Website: lowes
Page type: customer-info-address
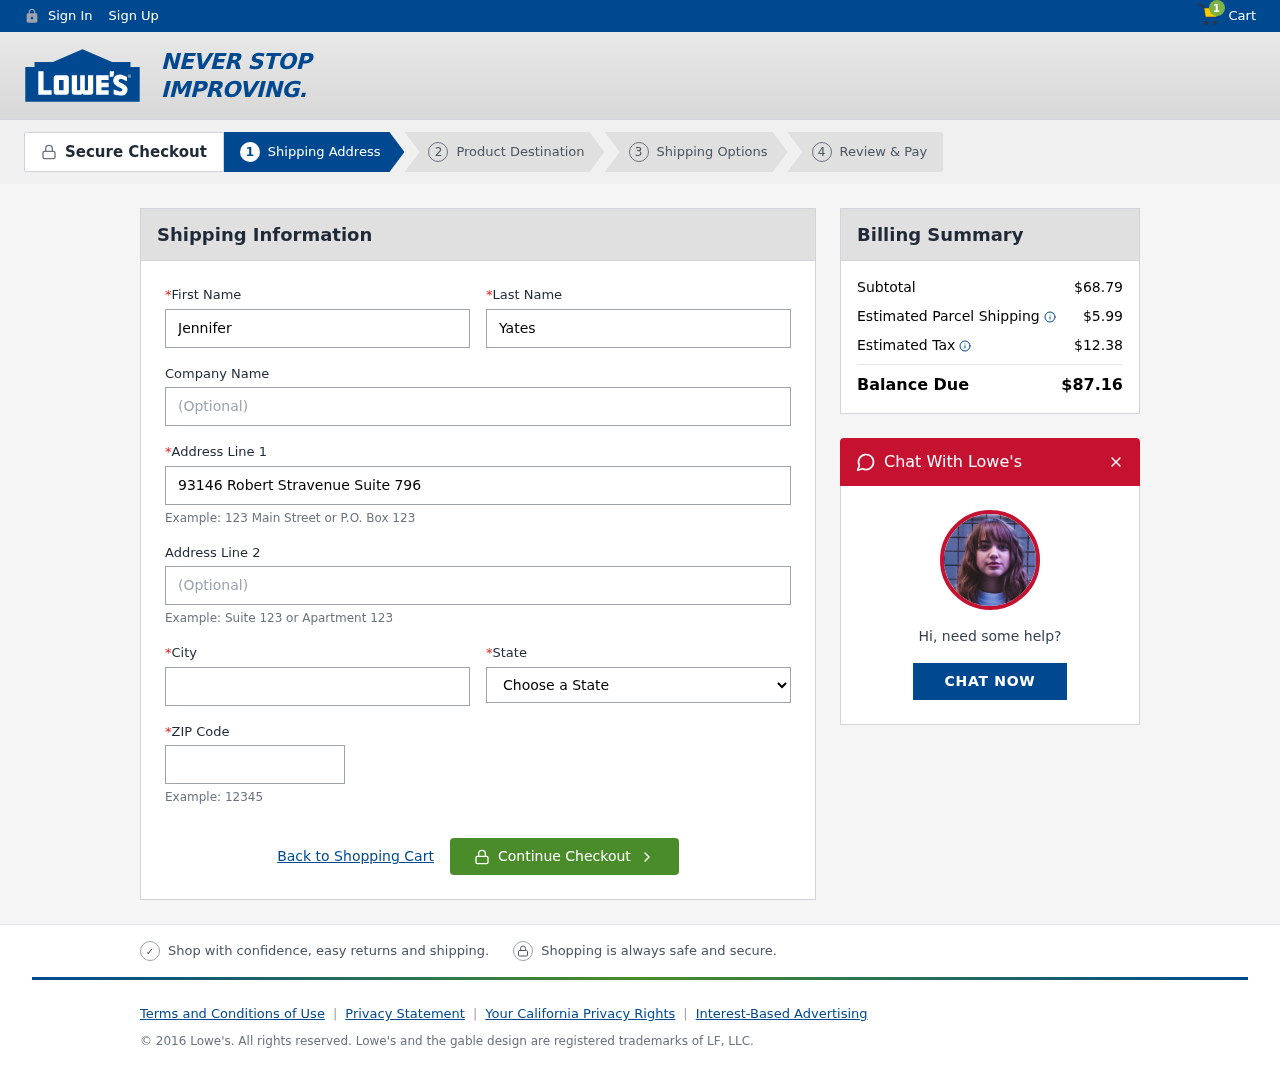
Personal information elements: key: PII_CITY
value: South Brandon
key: PII_FIRSTNAME
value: Jennifer
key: PII_LASTNAME
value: Yates
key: PII_POSTCODE
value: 56137
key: PII_STATE
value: California
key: PII_STREET
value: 93146 Robert Stravenue Suite 796
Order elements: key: ORDER_NUM_ITEMS
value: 1
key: ORDER_SUBTOTAL
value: $68.79
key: ORDER_SHIPPING_COST
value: $5.99
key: ORDER_TAX
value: $12.38
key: ORDER_TOTAL
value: $87.16